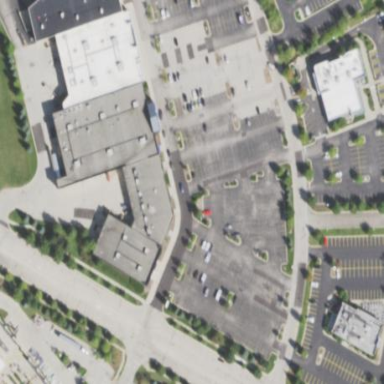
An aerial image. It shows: Retail building.